Field crop: maize
Growth stage: 2
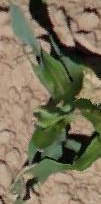
Species: maize